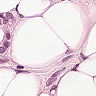
Metastatic tissue present: yes